К цепи, состоящей из резистора сопротивлением $R$ и источника с ЭДС $\mathcal{E}$ и внутренним сопротивлением $r=R/3$, присоединяют конденсаторы с емкостями $C_1$ и $C_2$, замыкая клеммы $1-2$, $3-4$ и $5-6$ (см. рис.) После замыкания напряжение на конденсаторе $C_1$ оказывается равным $\mathcal{E}/2$, причем потенциал клеммы $3$ выше потенциала клеммы $2$. Определите, какой заряд $p_0$ был на конденсаторе $C_2$ до замыкания.
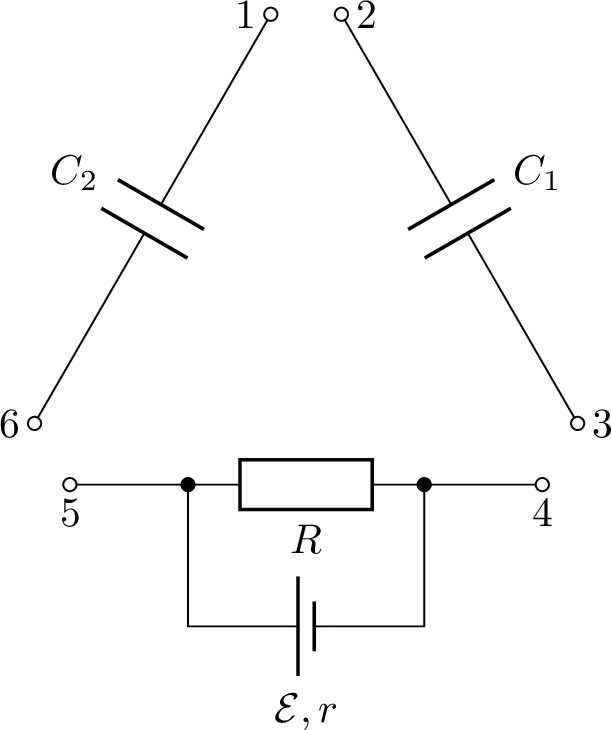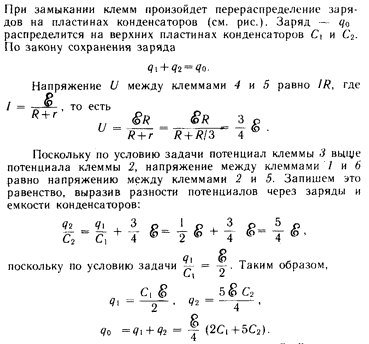
Ответ: $q_0=\cfrac{\mathcal{E}}{4}(2C_1+5C_2)$
Темы:
T, Электромагнетизм, Цепь с конденсатором, Расчет цепей, Всероссийские, 1979